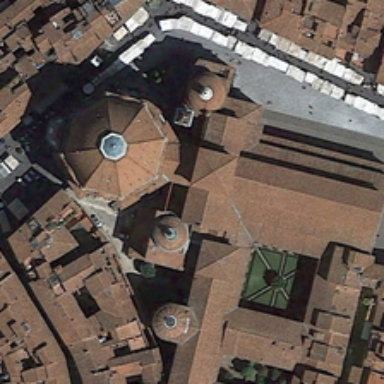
Many buildings are around a church with khaki roofs .